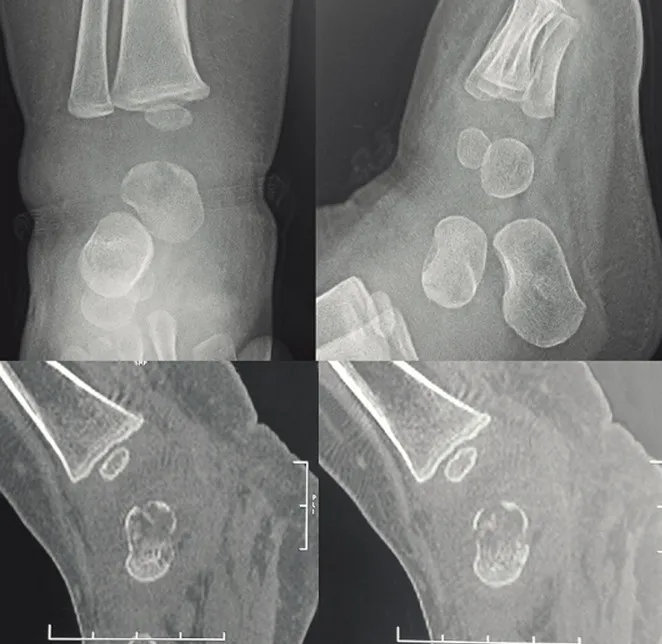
ankle imaging: X-ray of the ankle showing a lytic lesion of the talus; CT scan showing a talus fracture.
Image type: radiology (x_ray)